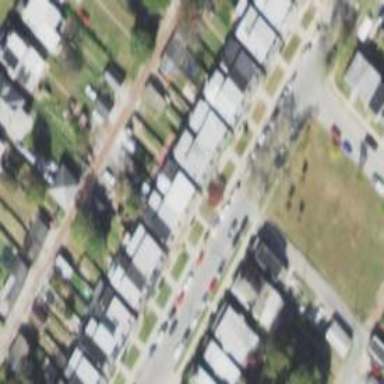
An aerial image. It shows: Alleyway designated as service road.